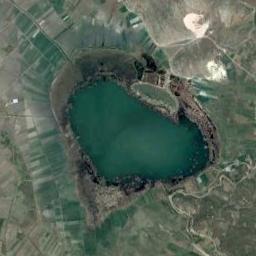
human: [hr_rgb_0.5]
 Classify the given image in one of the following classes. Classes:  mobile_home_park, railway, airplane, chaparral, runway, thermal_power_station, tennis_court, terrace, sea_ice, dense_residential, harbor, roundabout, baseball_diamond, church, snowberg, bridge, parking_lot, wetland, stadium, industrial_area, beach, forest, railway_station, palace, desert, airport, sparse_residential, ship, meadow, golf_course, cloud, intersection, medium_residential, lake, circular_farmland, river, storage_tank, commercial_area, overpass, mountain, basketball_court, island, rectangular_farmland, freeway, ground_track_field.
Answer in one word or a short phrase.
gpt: lake